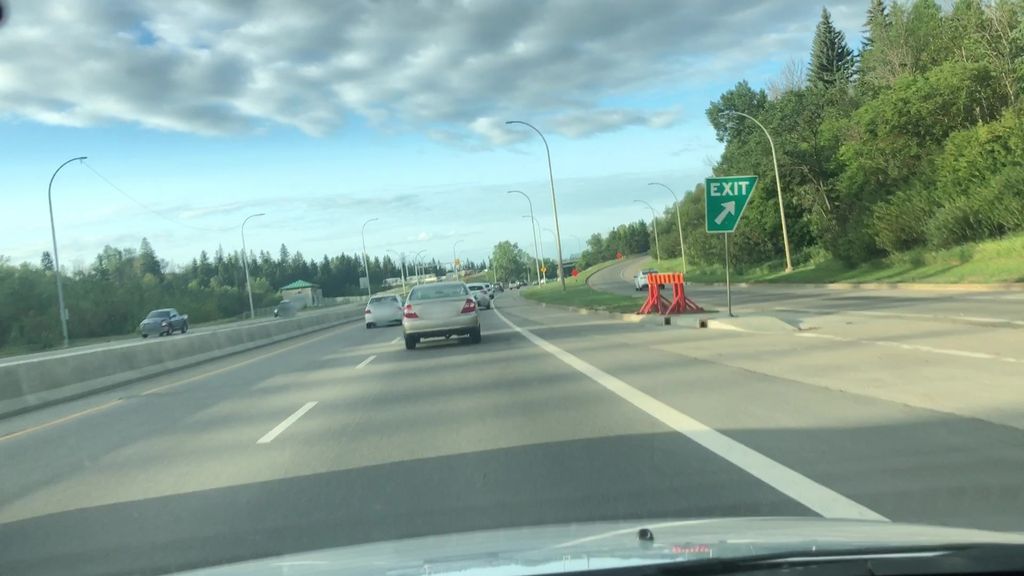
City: edmonton